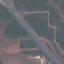
Label: Highway